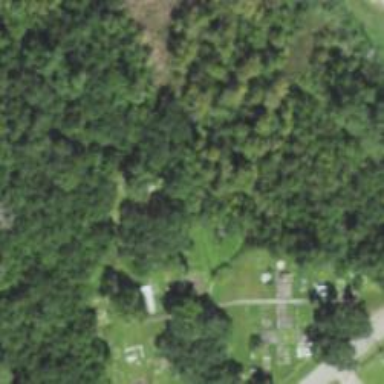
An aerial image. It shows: Cemetery.